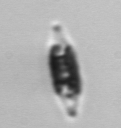
Label: pennate